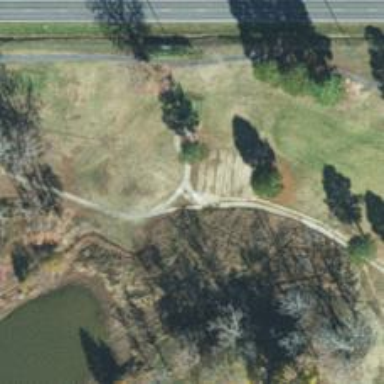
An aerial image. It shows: Pathway for golfing.